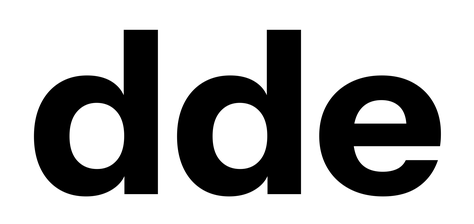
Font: InstrumentSans_Bold